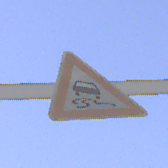
Verkehrszeichen: SchleuderOderRutschgefahr
Umgebung: Outdoor, Nature
Tageszeit: Midday
Wetter: Clear
Licht: Natural
Jahreszeit: NotSpecified
Kontrast: HighContrast